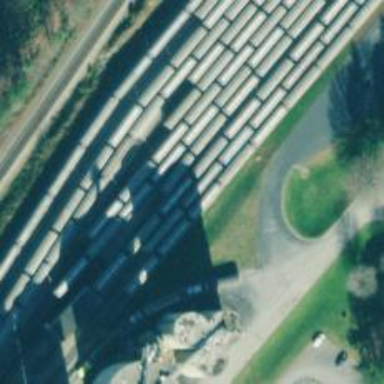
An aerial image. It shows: Railway spur service line primarily used for agricultural freight transportation.